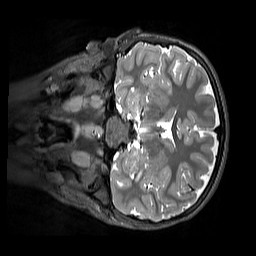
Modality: T2w
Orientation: coronal
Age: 9
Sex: female
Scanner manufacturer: siemens
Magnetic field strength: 3 T
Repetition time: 3.2 s
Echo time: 0.408 s